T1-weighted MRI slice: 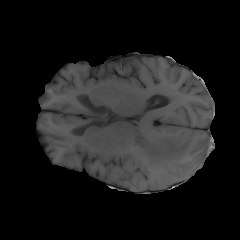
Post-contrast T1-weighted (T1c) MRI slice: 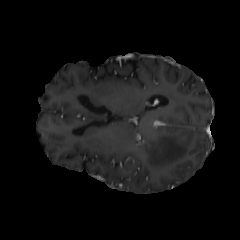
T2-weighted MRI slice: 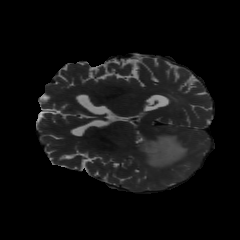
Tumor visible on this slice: yes